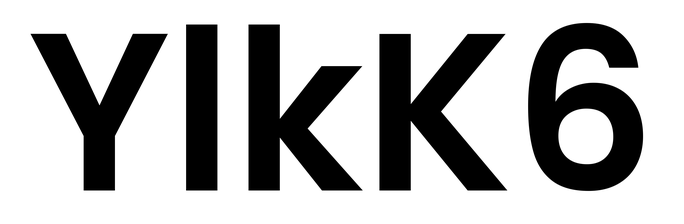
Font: Poppins-SemiBold